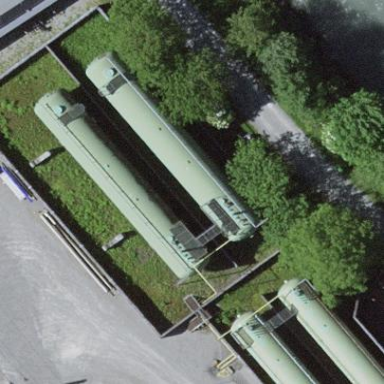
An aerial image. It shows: Storage tank with man-made structure.